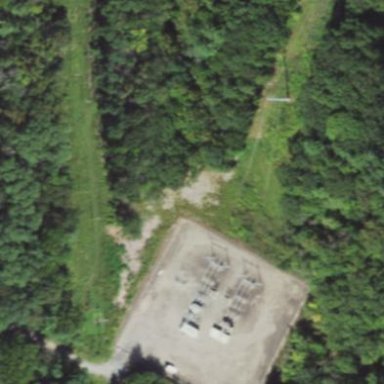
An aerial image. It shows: Outdoor distribution substation.